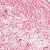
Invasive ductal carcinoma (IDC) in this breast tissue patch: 0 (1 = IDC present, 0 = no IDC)